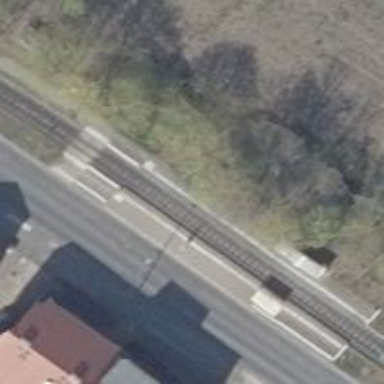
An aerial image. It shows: Platform for public transport with shelter. It is tram platform.